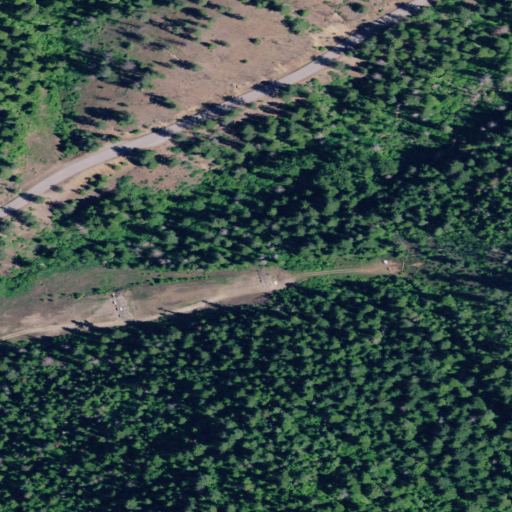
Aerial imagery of valley in Idaho named Smith Gulch containing evergreen forest, shrub, open development, low intensity development, and barren land